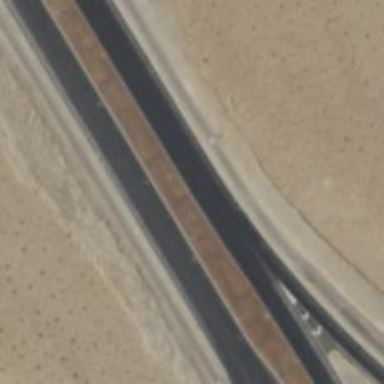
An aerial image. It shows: Primary link highway with asphalt surface.